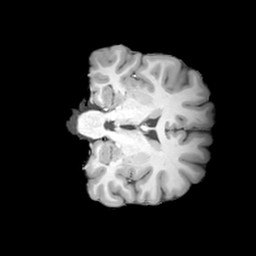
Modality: T1w
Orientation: coronal
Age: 22
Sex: male
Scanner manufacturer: siemens
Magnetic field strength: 3 T
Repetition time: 2 s
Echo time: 0.0024 s